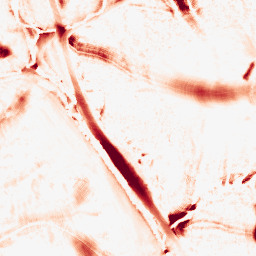
Category: morphological
Decomposition family: morphological
Decomposition parameters: operation: opening
size: 20
Upsampling method: sinc_blackman
Upsampling parameters: scale: 2
kernel_size: 16
Upsampling scale: 2